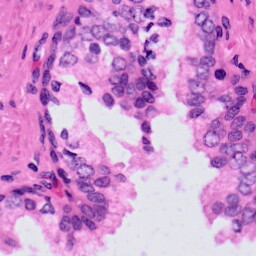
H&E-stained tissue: Prostate